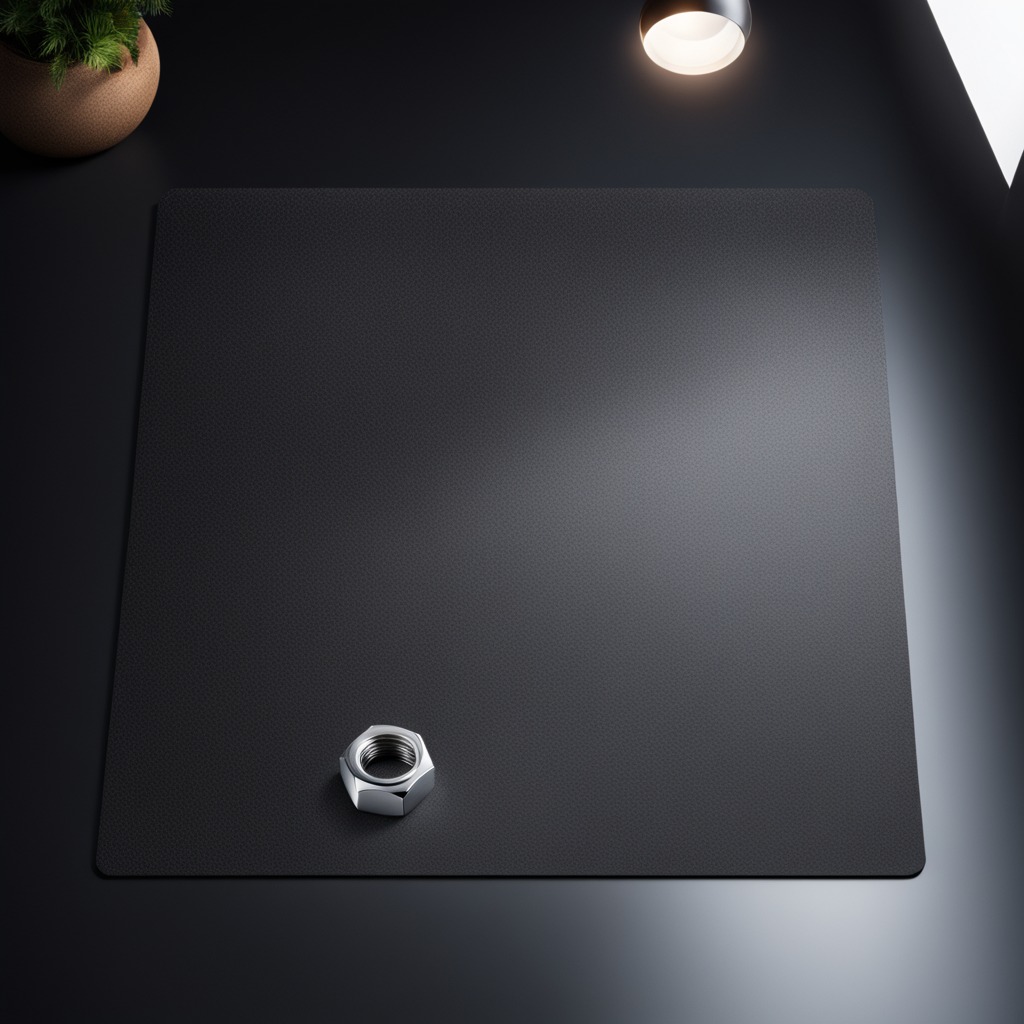
A metal nut lying on a clean granite tabletop